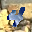
Label: 4